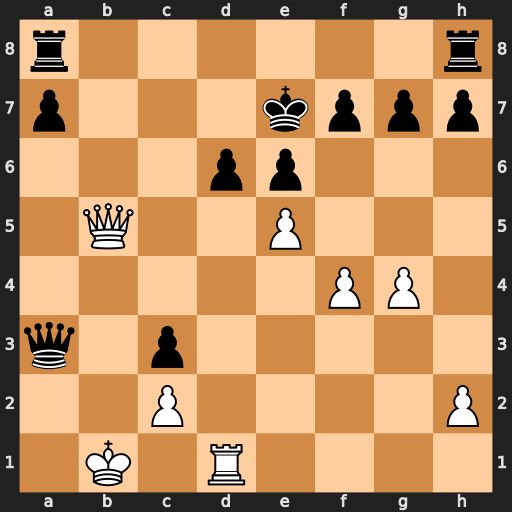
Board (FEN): r6r/p3kppp/3pp3/1Q2P3/5PP1/q1p5/2P4P/1K1R4
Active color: w
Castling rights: -
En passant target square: -
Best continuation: Qb7+ Kf8 Qxa8+ Ke7 Qb7+